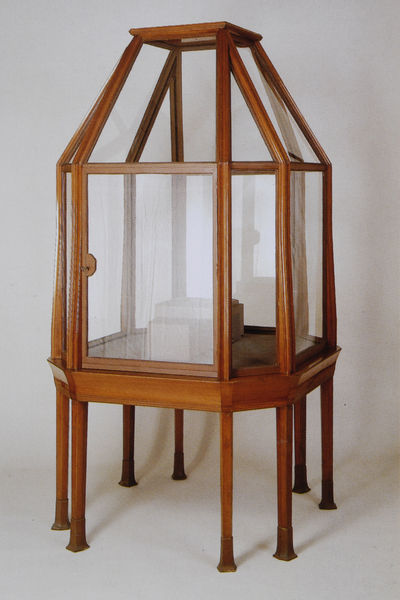
Titel: Ausstellungsvitrine für die Weltausstellung in St. Louis 1904
Künstler: Martin Dülfer
Standort: München
Institution: Kunsthandlung Rudigier
Schlagwörter: schatten, weiß, braun, fenster, glas, grau, holz, licht, tür, dach, rot, schloss, wand, präsentation, bild, möbel, spiegel, beine, füße, jugendstil, tee, hoch, tor, foto, fotografie, griff, scheiben, groß, kiste, vitrine, kasten, ausstellung, biedermeier, schlüssel, design, schrein, viereck, behälter, kirsche, werkbund, acht, konisch, oktogon, schaukasten, wintergarten, achteck, öffnen, standfuss, glaskasten, g